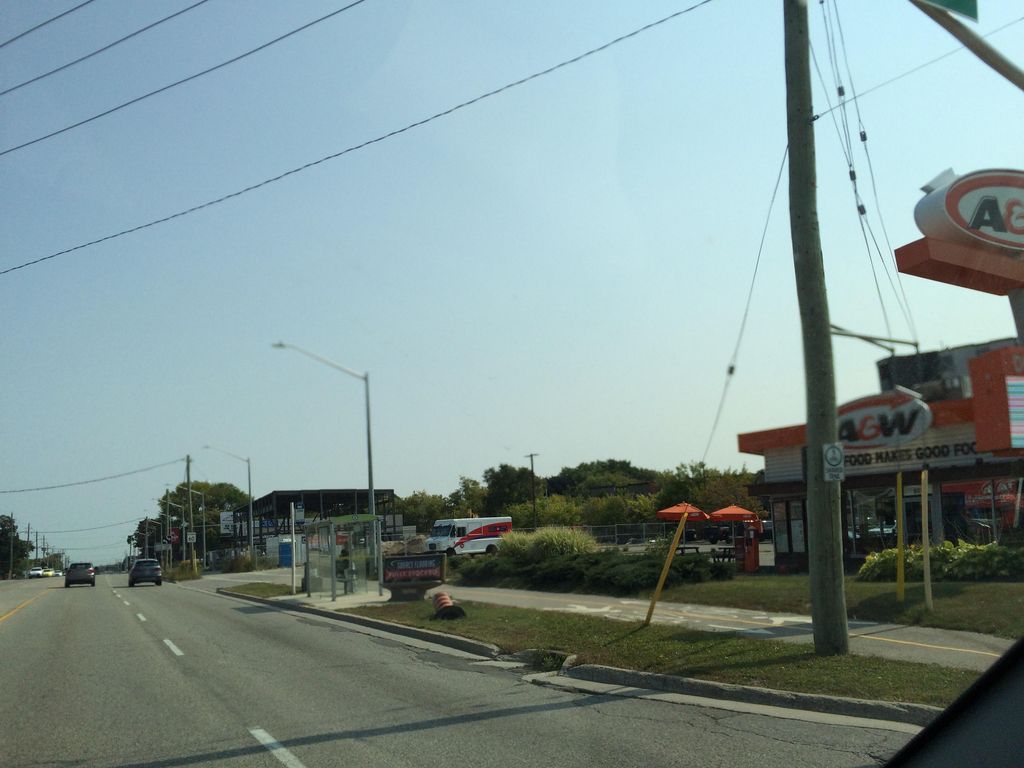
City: kitchener-waterloo